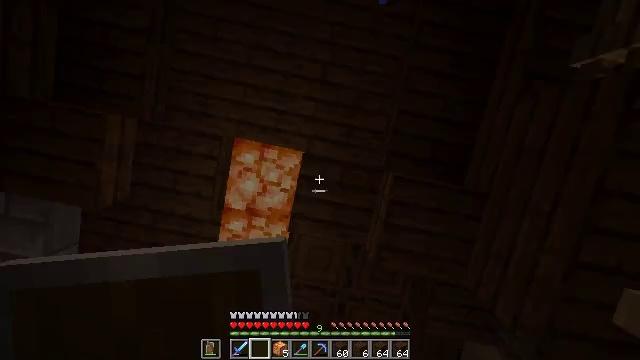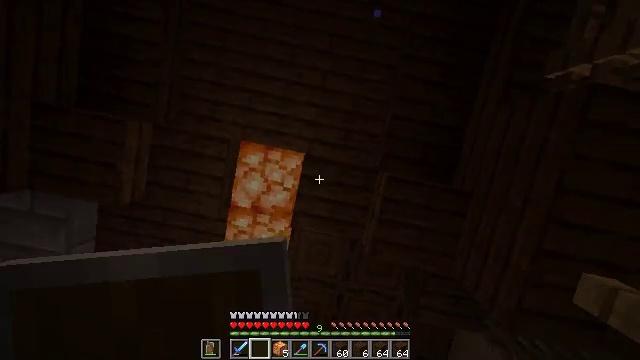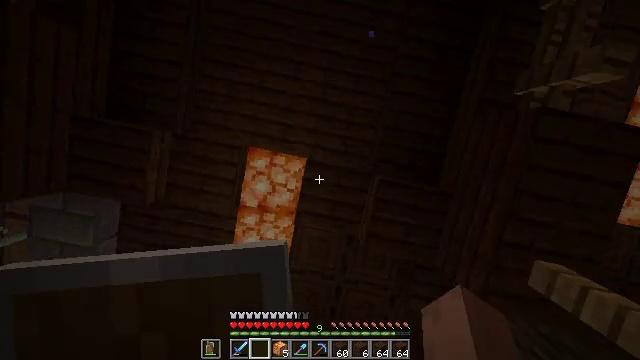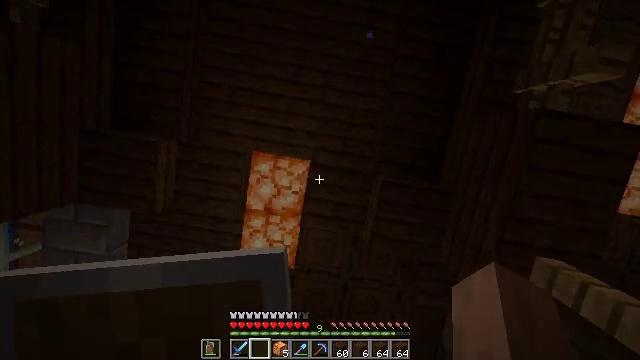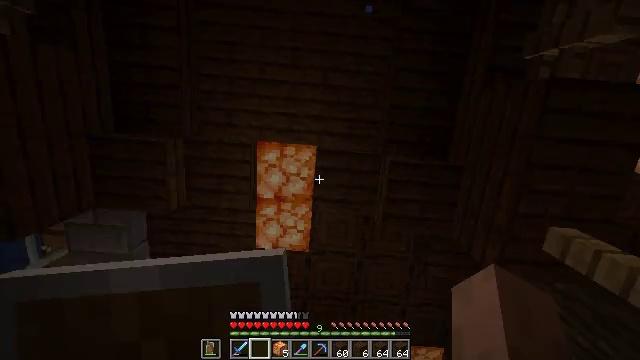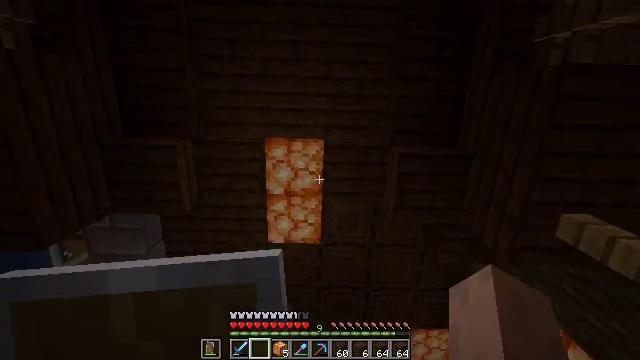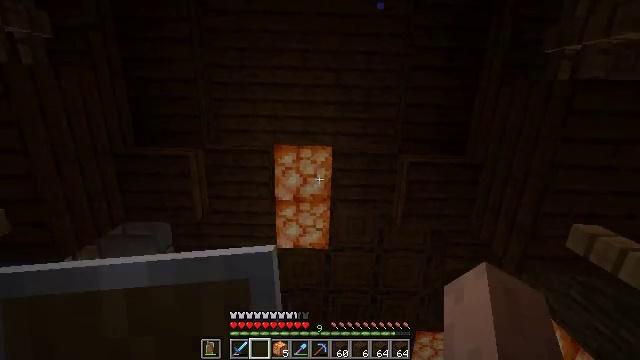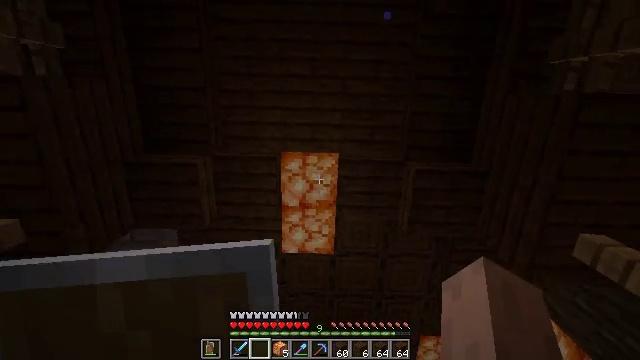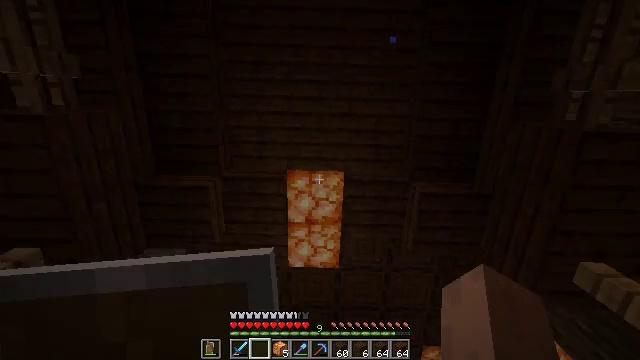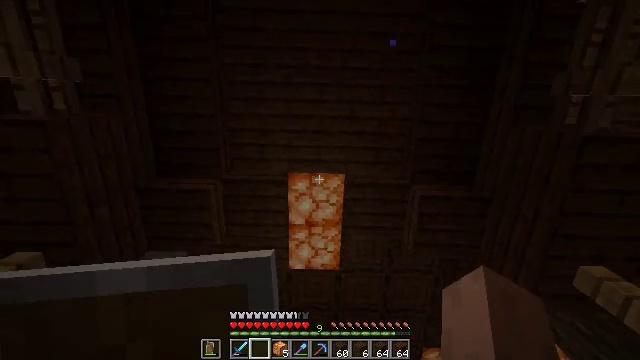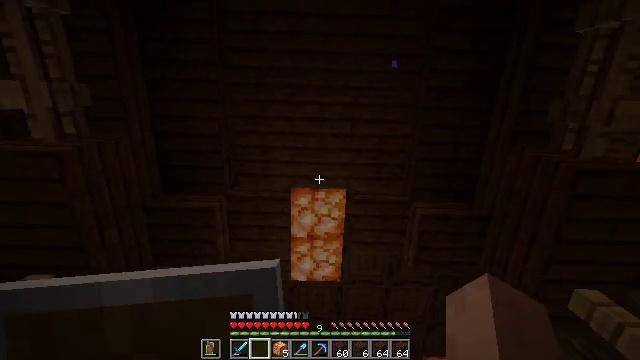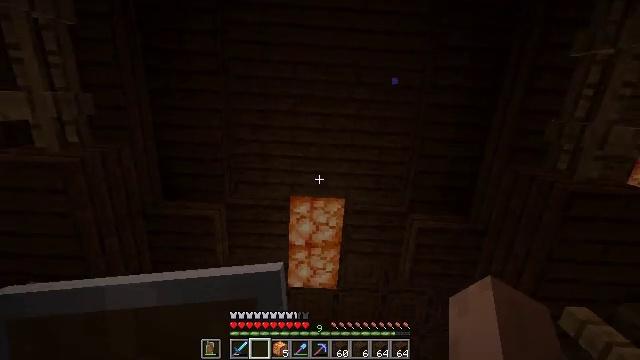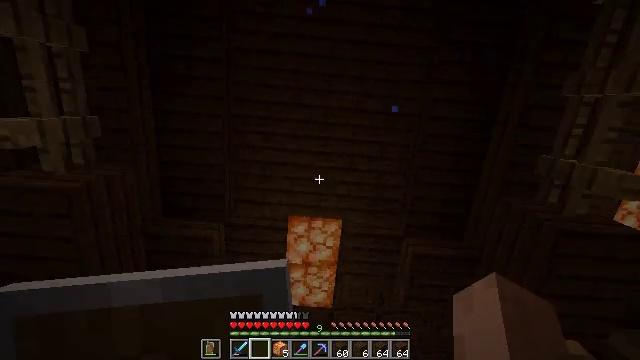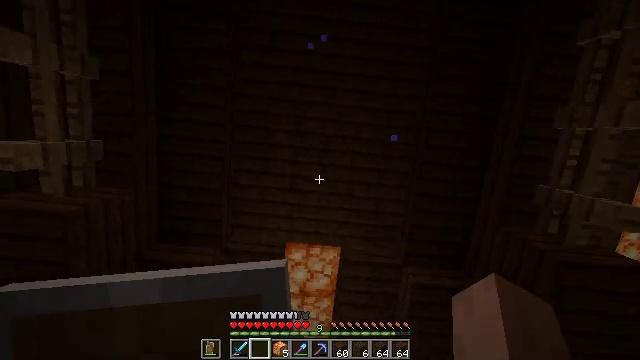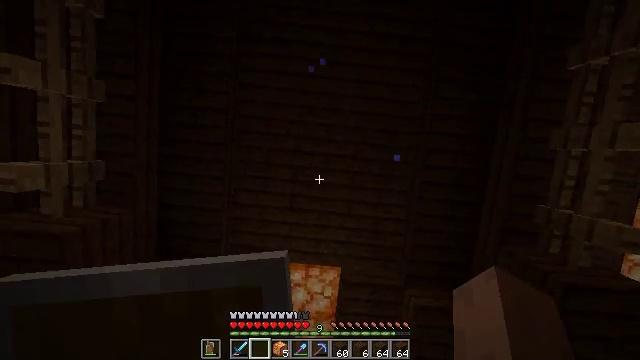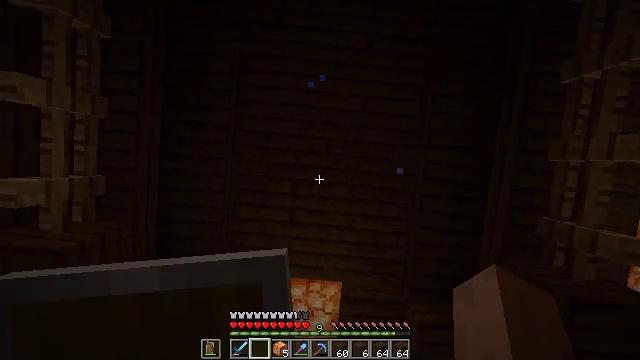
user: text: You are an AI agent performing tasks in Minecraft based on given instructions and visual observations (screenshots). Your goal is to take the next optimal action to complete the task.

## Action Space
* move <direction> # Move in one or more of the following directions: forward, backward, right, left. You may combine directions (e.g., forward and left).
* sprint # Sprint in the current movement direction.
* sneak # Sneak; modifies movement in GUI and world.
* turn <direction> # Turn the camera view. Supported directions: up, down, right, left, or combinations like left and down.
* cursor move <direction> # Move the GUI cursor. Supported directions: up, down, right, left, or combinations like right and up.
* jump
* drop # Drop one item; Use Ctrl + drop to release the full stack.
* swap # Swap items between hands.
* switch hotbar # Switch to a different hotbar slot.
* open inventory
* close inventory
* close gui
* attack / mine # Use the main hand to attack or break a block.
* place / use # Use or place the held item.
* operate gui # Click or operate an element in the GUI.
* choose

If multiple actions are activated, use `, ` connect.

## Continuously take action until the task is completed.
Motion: motion action
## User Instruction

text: Gather some dark oak planks.
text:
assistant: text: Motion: move back
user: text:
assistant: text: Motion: move back
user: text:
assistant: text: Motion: move back and move left, turn left and down
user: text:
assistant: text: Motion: move back and move left, turn left and down
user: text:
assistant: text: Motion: move back and move left, turn left and down
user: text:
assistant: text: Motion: move back and move left
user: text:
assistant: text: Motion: move back
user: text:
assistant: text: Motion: move back
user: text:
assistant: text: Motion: move back
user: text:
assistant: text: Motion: move back
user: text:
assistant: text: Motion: move back, turn right
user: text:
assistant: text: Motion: turn right and up
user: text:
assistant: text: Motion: turn up
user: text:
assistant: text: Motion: turn up
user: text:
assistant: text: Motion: turn up
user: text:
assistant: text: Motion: turn up
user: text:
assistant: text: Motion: turn up
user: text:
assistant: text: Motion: no_op
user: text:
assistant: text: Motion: no_op
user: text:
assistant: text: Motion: no_op
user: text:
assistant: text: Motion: move back
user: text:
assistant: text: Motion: move back
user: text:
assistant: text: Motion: move back
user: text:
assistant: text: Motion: move back
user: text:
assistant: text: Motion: no_op
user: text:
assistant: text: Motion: no_op
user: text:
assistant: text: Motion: no_op
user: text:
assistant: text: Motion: open inventory
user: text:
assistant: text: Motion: open inventory
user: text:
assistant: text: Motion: open inventory